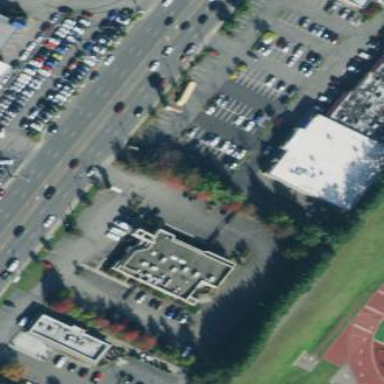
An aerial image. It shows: Retail area.